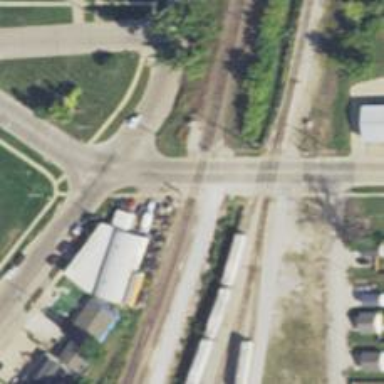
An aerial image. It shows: Railway crossing.